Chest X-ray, AP view. Patient: 54 years old, sex M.
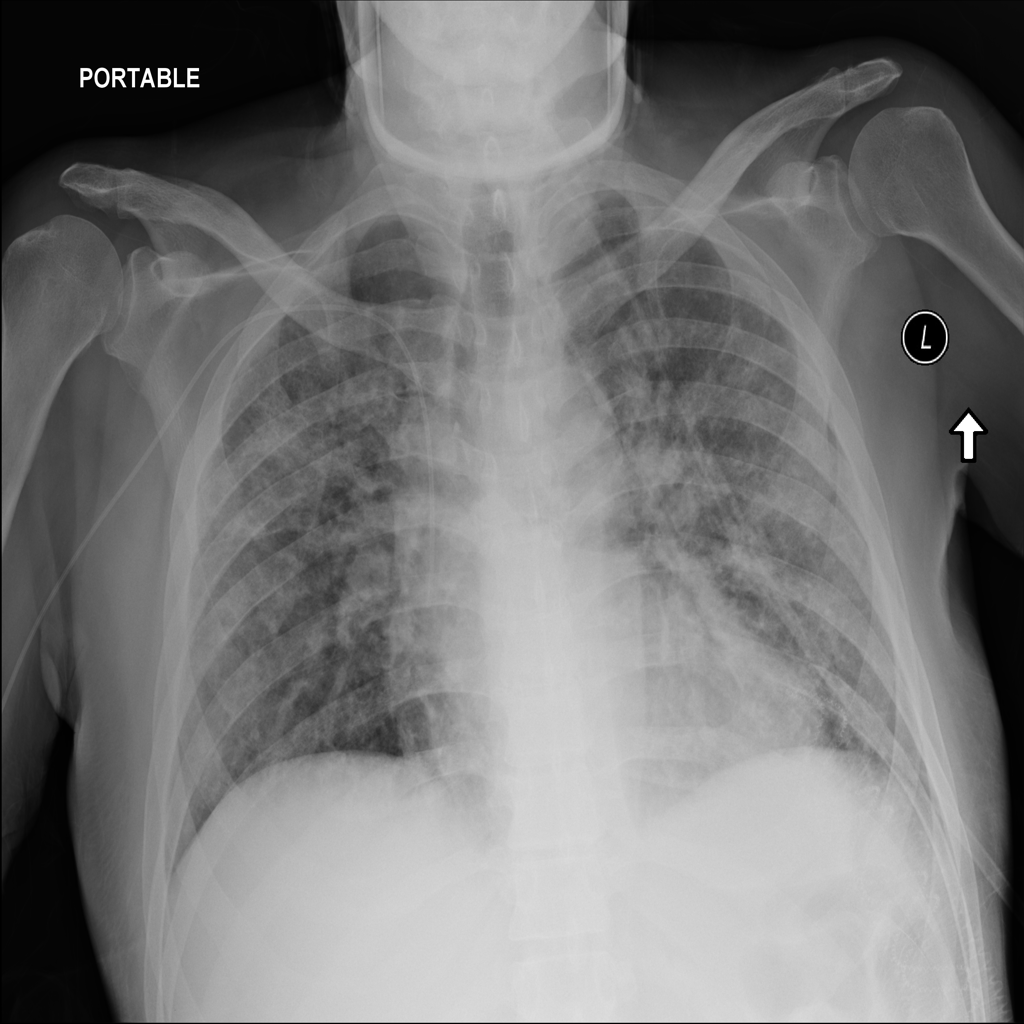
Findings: Infiltration